Question: This problem is only showing up in IE7. Other browsers and IE8 and above work fine.
I am using a sprite map with an 'ul' for my side navigation. There is a fly-out submenu for one of the 'li' elements which also uses a sprite map with an 'ul' for downloading various PDFs.
If you look at the image that I've attached, the submenu is appearing in the correct location, but it's pushing down everything below it. (The word "Music" should appear directly below the word "Menu".)
I have tried various fixes using a 'display: inline;' element and 'position: static;' element, but my attempts have failed. Would really appreciate some help on this. The website address is: <URL>

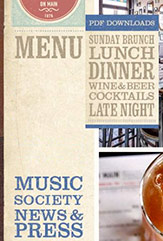
Answer: You could use a fixed height, 'height: 58px' and 'display: inline-block' for 'li#nav_02'.